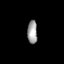
Tissue: prostate
Cell type: Fibroblasts
Senescence score: 0.7238
Nuclear area (px): 225
Mean DAPI intensity: 158.609